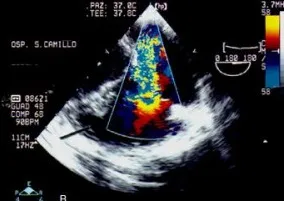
A; Transesophageal echocardiographic view showing two peduncolated vegetations attached to the eustachian valve and another vegetation on tricuspid valve.
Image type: radiology (ultrasound)